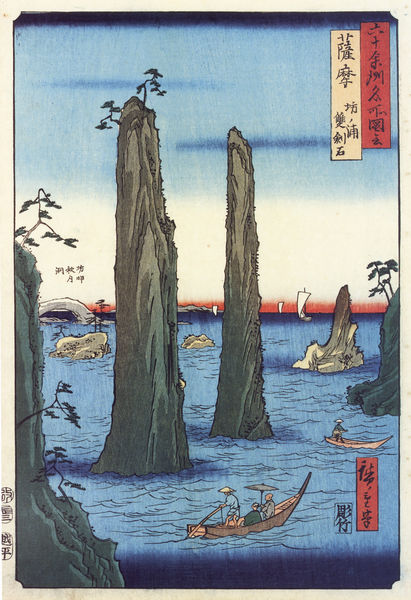
Titel: Satsuma Provinz, Bo Bucht, die Zwei-Schwerter-Felsen
Künstler: Utagawa Hiroshige
Schlagwörter: blau, felsen, gemälde, himmel, meer, wasser, bäume, gelb, grün, landschaft, menschen, weiss, rot, sonnenschirm, leute, horizont, sträucher, personen, pflanzen, boot, boote, ruder, japan, küste, schiff, schiffe, schrift, segel, segelboot, segelschiffe, wellen, fischer, schiffer, segelschiff, berge, farben, klippen, ruderboot, rudern, japanisch, schriftzeichen, klippe, segeln, tusche, asien, asiatisch, koloriert, chinesisch, china, kolorit, gondel, bot, thailand, föhren, dschunke, tschunke, junke, tuschemalerei, klieppe